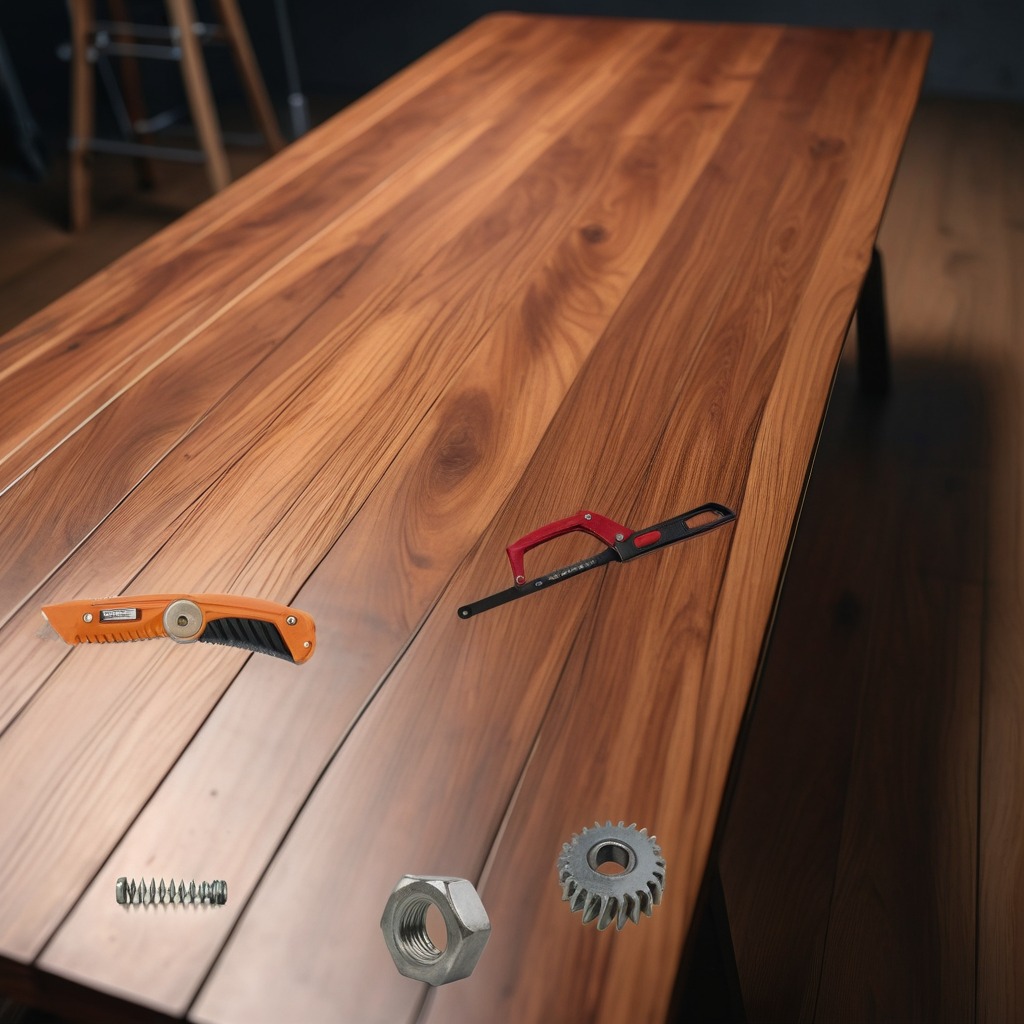
A steel gear with teeth, a utility knife, a coiled metal spring, a handheld metal saw, and a metal nut are lying on the wooden table in a carpentry studio.